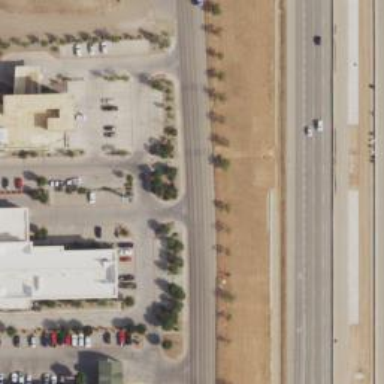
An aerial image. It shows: Secondary road with frontage road.